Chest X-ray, PA view. Patient: 60 years old, sex M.
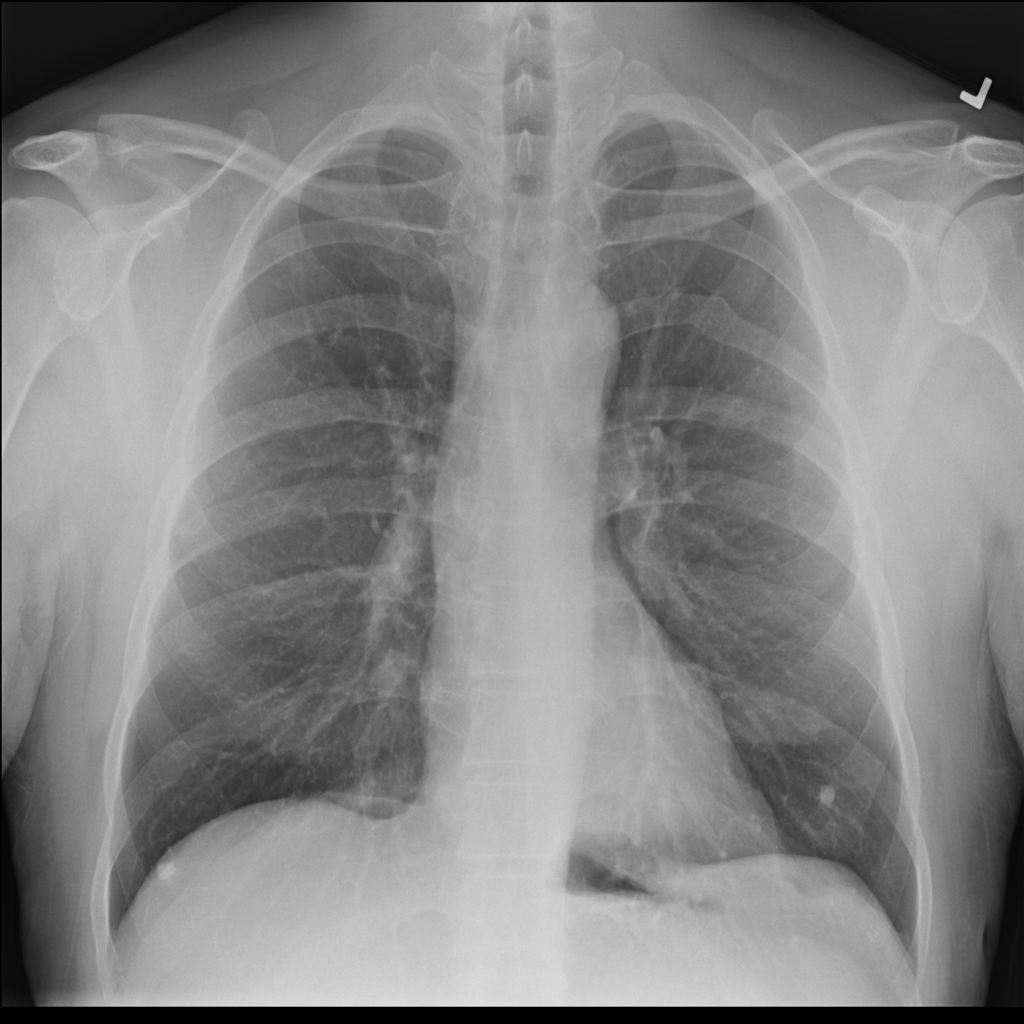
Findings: No Finding